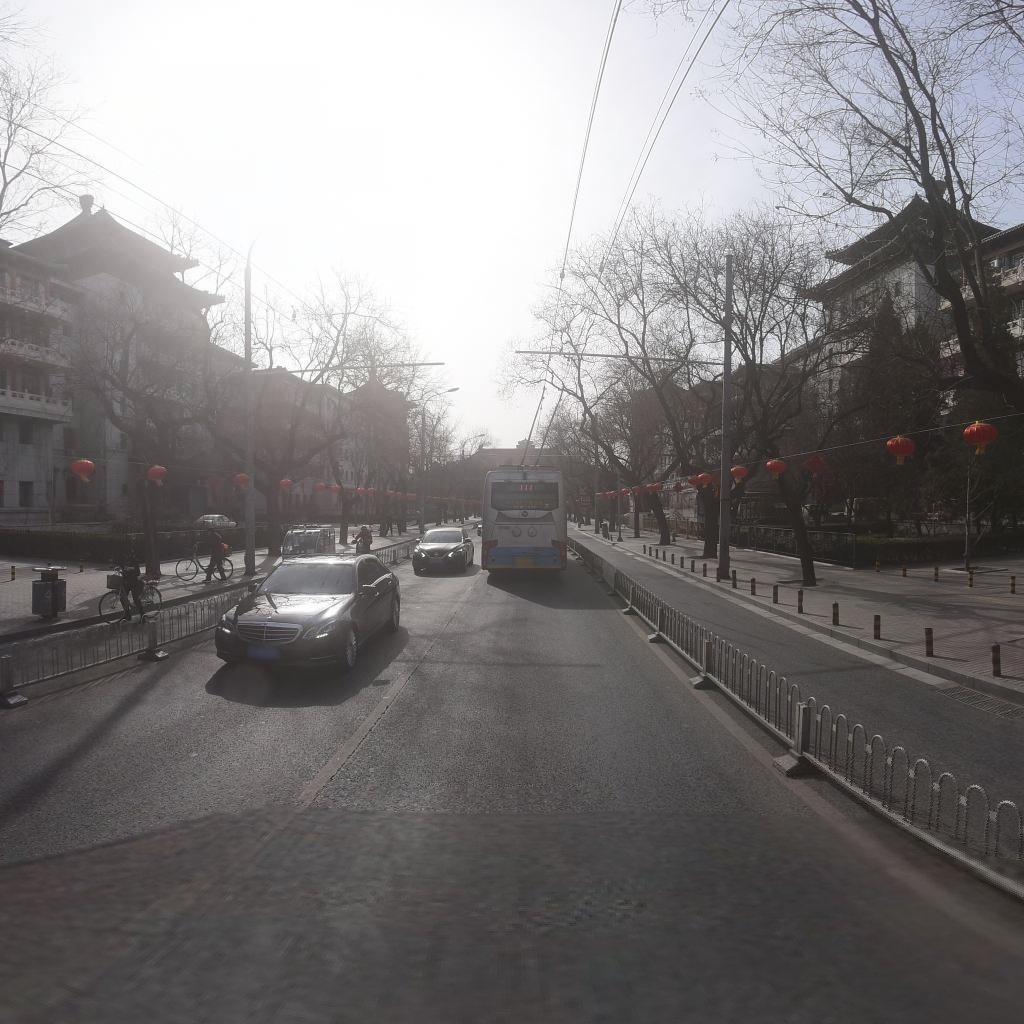
Region: Xicheng
Road damage annotations: longitudinal crack